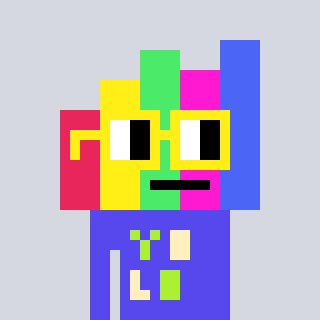
a pixel art character with square yellow glasses, a bar chart-shaped head and a computerblue-colored body on a cool background